高一 · 立体几何学
如图, 在四面体 $A B C D$ 中, 截面 $P Q M N$ 是正方形, 则在下列命题中, 错误的为 ( )

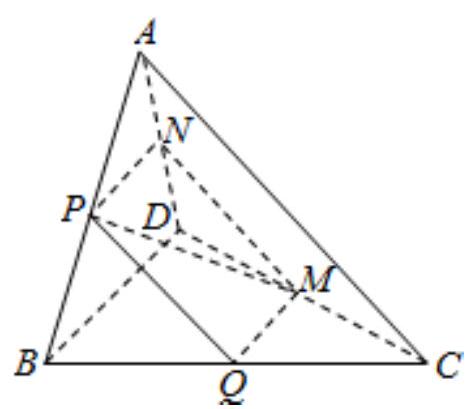
$A C \perp B D$
B. $A C / /$ 截面 $P Q M N$
C. $A C=B D$
D. 异面直线 $P M$ 与 $B D$ 所成的角为 $45^{\circ}$
答案: C
解析: 【分析】

首先由正方形中的线线平行推导线面平行, 再利用线面平行推导线线平行, 将 $A C 、 B D$平移到正方形内, 即可利用平面图形知识作出判断.

【详解】

因为截面 $P Q M N$ 是正方形, 所以 $P Q / / M N 、 Q M / / P N$,

则 $P Q / /$ 平面 $A C D 、 Q M / /$ 平面 $B D A$,

所以 $P Q / / A C, Q M / / B D$,

由 $P Q \perp Q M$ 可得 $A C \perp B D$, 故 $A$ 正确;

由 $P Q / / A C$ 可得 $A C / /$ 截面 $P Q M N$, 故 $B$ 正确;

异面直线 $P M$ 与 $B D$ 所成的角等于 $P M$ 与 $Q M$ 所成的角, 故 $D$ 正确;

综上 $C$ 是错误的.

故选 $C$.

【点睛】

本题主要考查线面平行的性质与判定, 考查了异面直线所成角的定义及求法, 属于基础

题.